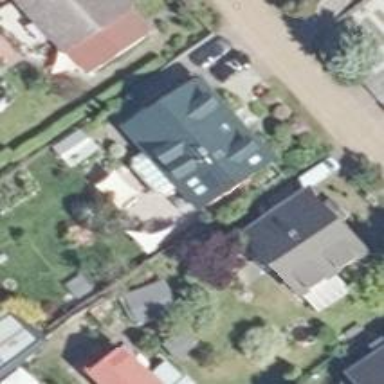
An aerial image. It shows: Terrace building.